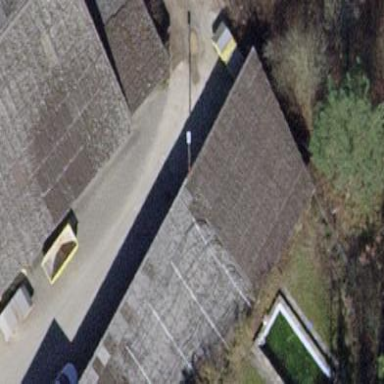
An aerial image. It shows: Industrial building.